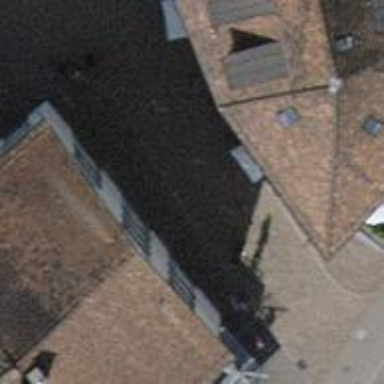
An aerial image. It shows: Gabled roof made of roof tiles across building with apartments.